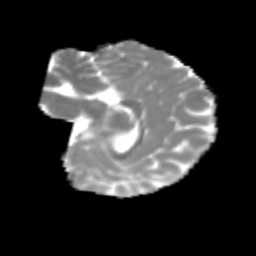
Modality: MD
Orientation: sagittal
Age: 6
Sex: female
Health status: healthy